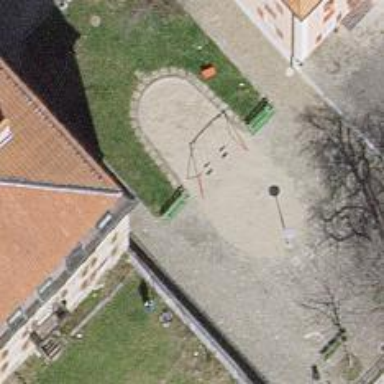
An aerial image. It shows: Playground area for leisure land.